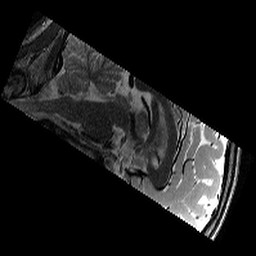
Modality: T2w
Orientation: sagittal
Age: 11
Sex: male
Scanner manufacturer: siemens
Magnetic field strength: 3 T
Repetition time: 9.23 s
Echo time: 0.067 s